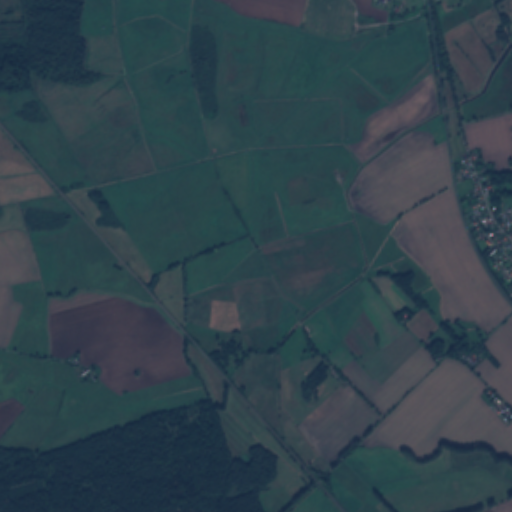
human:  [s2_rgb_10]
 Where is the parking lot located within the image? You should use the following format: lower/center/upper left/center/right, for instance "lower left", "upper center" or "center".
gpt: The parking lot is located in the center right of the image.
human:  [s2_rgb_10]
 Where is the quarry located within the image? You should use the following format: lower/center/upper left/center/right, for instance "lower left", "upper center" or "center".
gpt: The quarry is located in the upper right of the image.
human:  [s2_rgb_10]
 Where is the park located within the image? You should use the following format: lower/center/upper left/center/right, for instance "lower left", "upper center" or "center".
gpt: There is no park in the image.